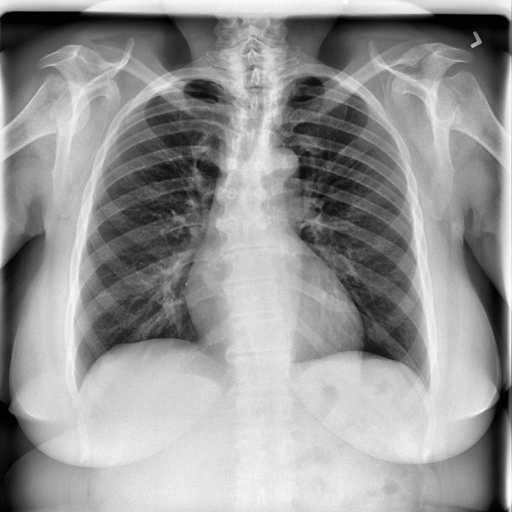
Finding: NORMAL